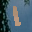
Label: 1